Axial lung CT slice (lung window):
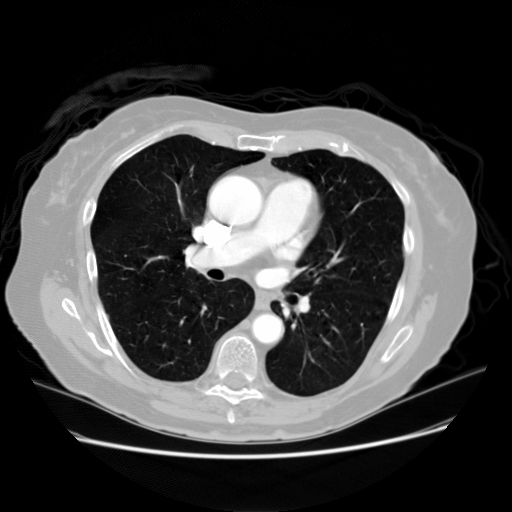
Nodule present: no